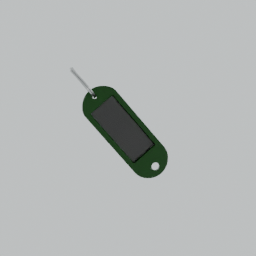
Label: tools